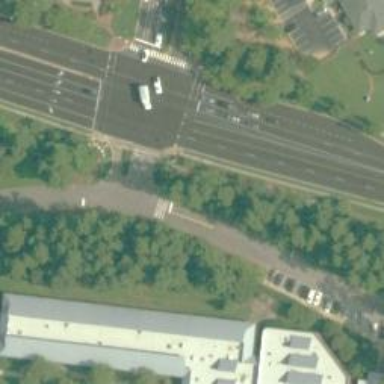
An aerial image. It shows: Marked asphalt cycleway crossing.